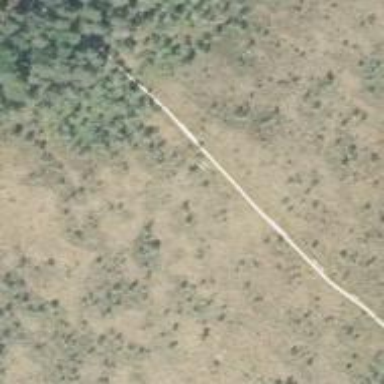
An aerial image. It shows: Path with excellent visibility for trail.